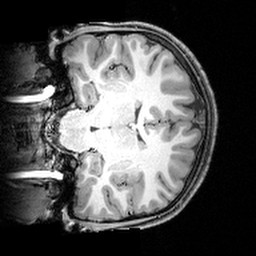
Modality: T1w
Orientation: coronal
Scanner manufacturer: siemens
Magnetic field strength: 3 T
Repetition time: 1.9 s
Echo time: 0.00397 s